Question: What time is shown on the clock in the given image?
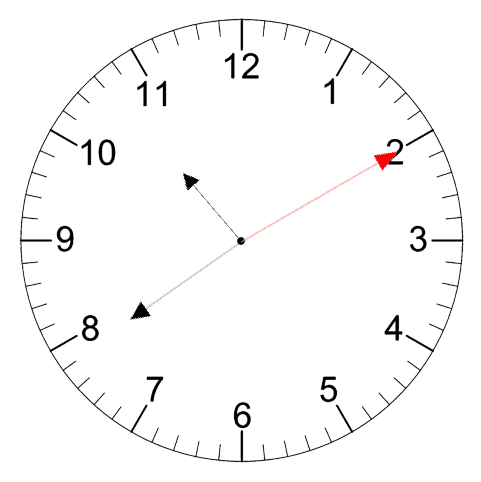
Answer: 10:39:10